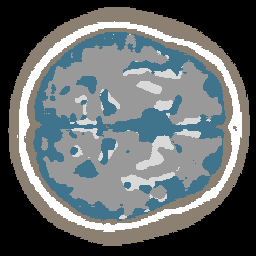
Label: no_lesion